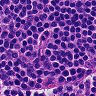
Metastatic tissue present: no